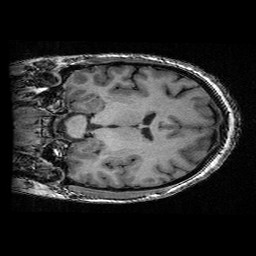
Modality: T1w
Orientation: coronal
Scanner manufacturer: ge
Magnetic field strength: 3 T
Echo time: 0.00318 s